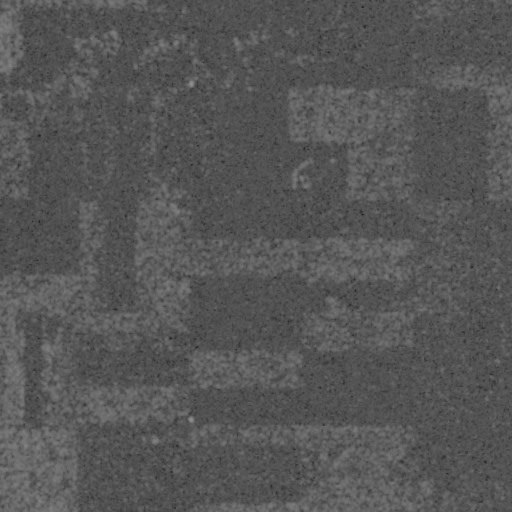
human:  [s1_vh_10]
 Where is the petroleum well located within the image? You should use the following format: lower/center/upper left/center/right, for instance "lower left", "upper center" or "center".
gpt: The petroleum well is located in the lower left of the image.
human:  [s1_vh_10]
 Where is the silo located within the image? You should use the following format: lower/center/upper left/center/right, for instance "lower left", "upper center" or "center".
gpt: The silo is located in the lower center of the image.
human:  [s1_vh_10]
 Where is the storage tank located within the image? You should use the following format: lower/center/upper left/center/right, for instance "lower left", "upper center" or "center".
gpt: The storage tank is located in the lower left of the image.
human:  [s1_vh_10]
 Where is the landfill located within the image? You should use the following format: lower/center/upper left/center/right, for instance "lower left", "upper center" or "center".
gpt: There is no landfill in the image.

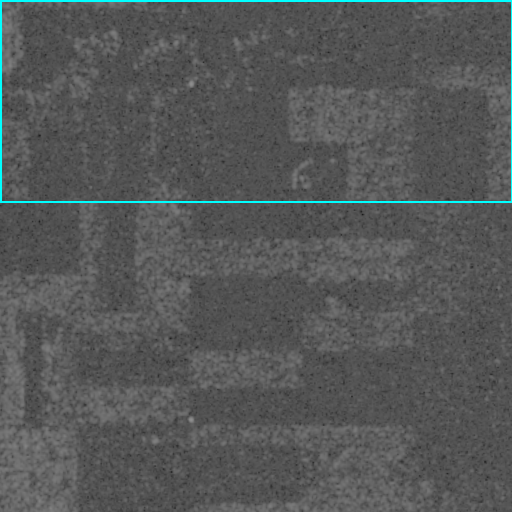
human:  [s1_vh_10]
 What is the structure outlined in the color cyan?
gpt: The structure outlined in cyan is a crop field.
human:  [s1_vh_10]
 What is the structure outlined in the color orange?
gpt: There is no orange outline.